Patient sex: M
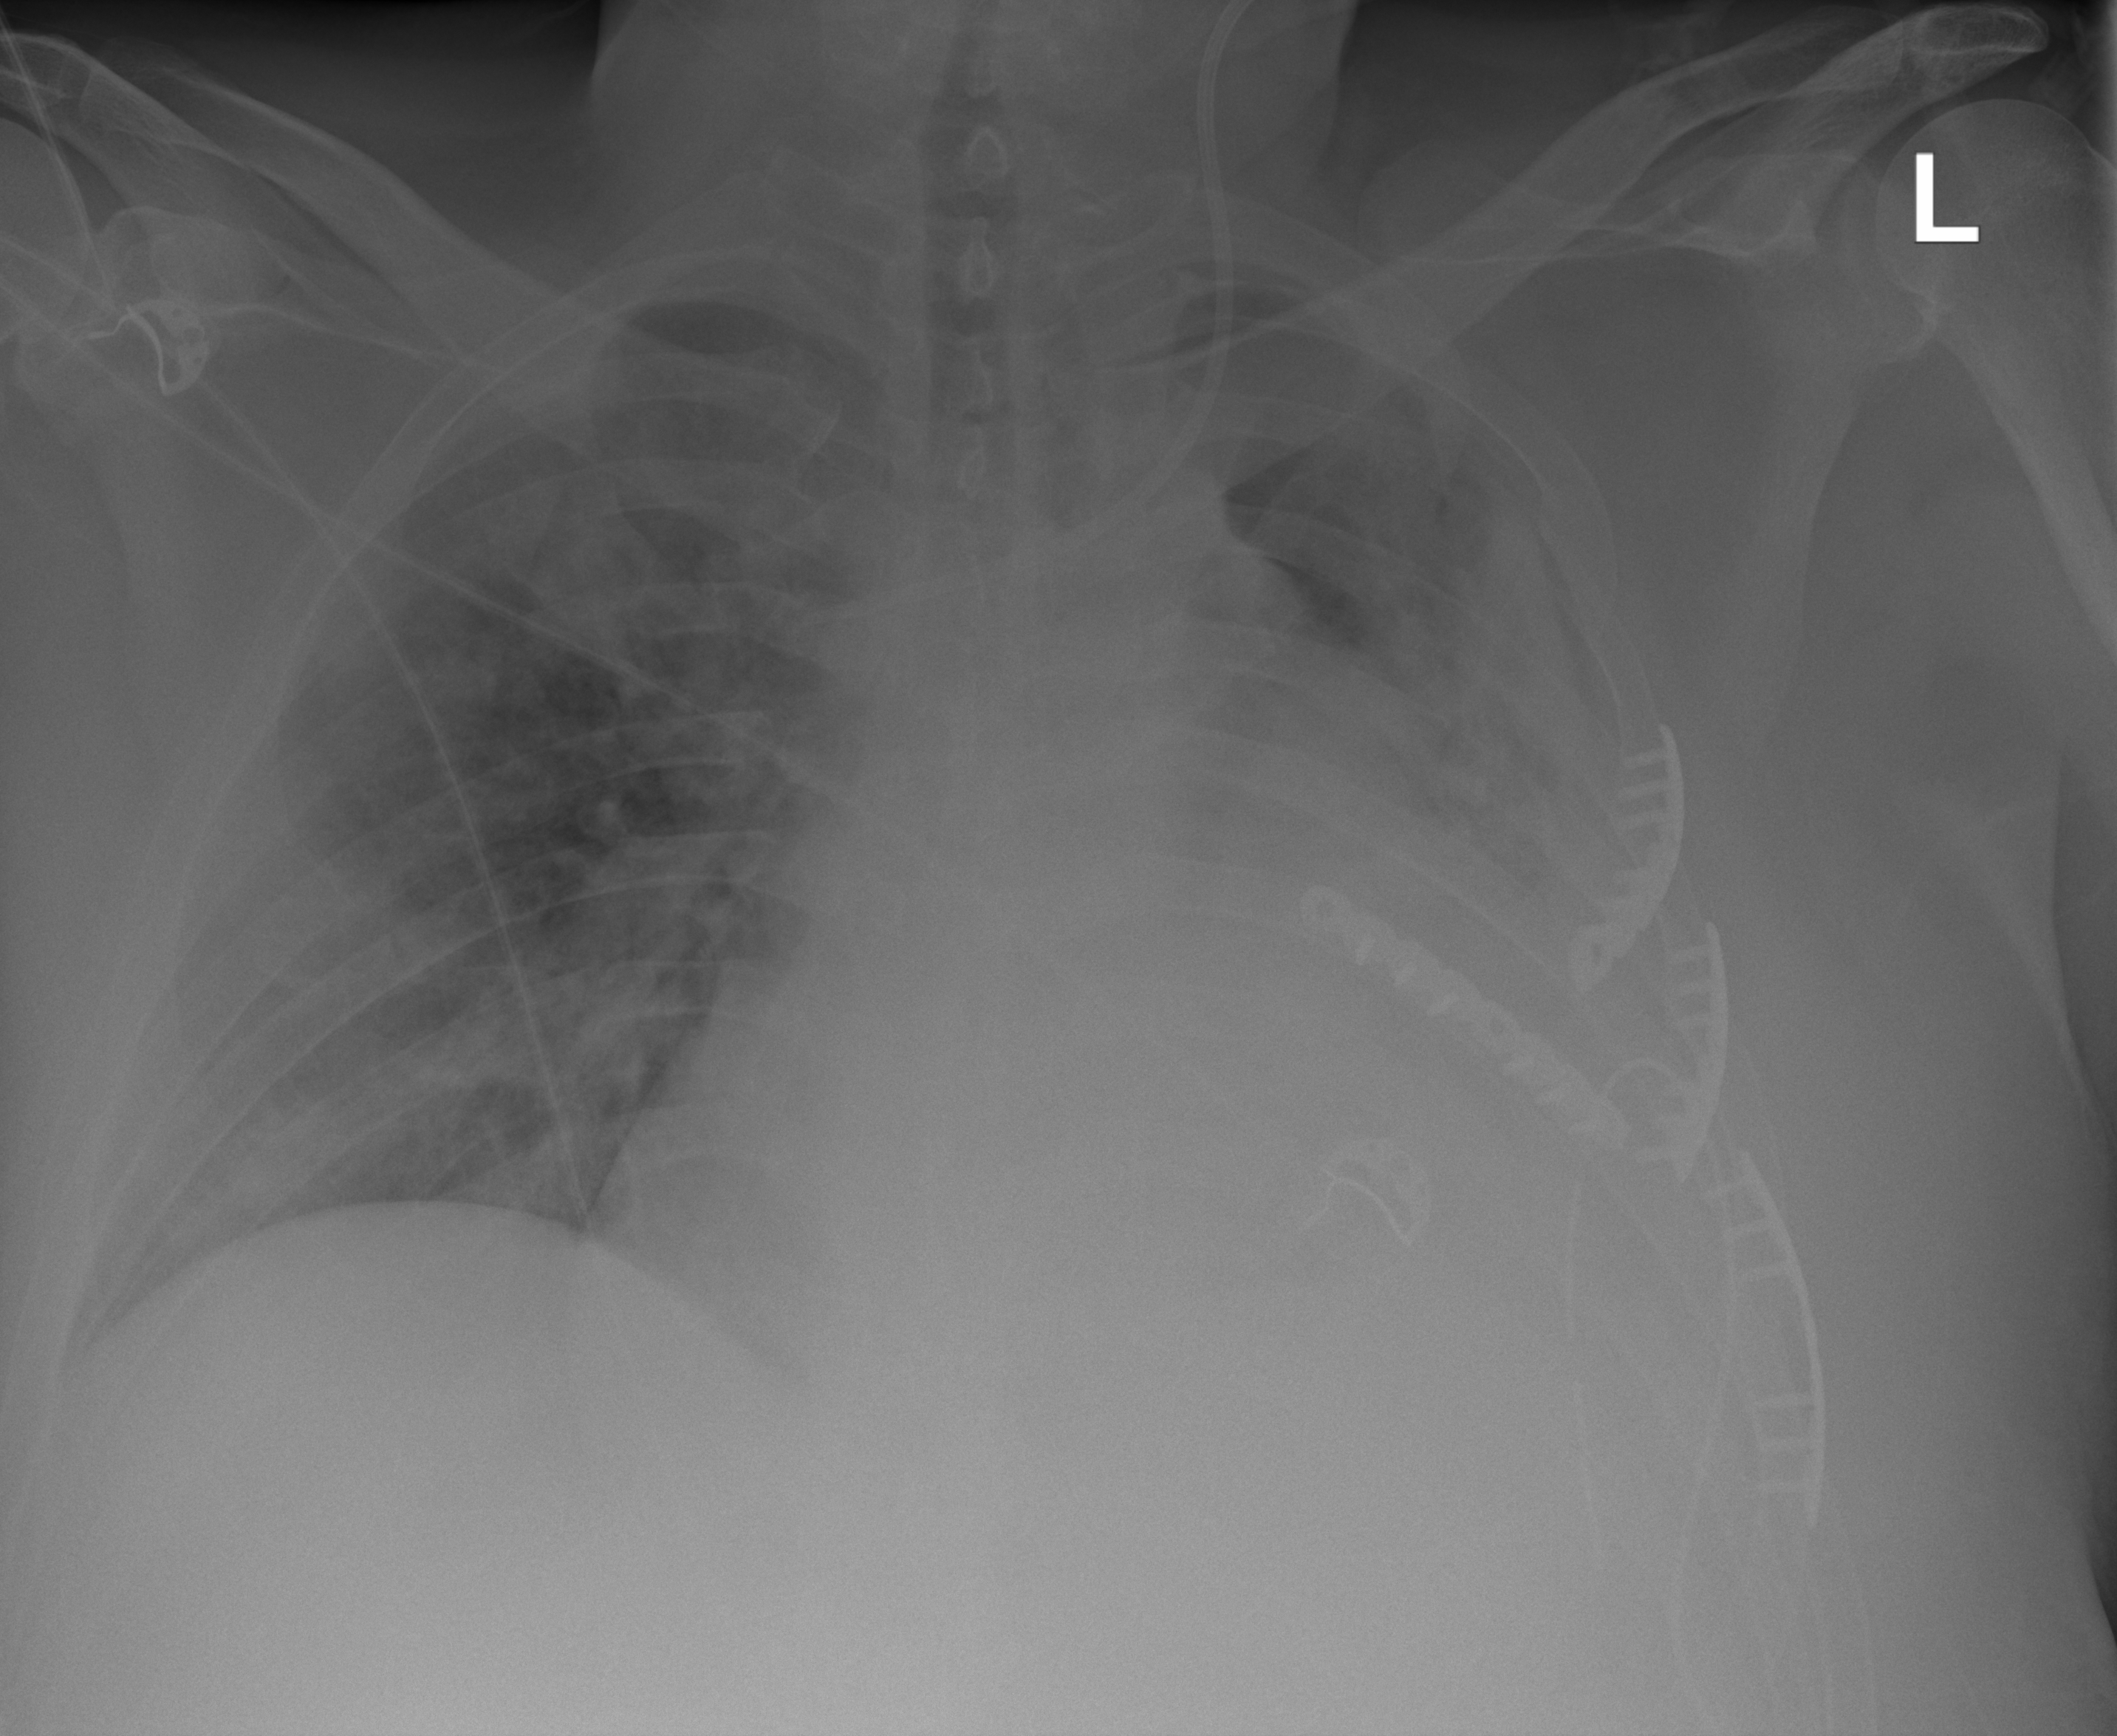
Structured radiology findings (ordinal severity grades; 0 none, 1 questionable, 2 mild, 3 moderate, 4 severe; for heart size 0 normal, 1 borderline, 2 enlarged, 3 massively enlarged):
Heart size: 2
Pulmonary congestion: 2
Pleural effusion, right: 0
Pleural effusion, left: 3
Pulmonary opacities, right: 2
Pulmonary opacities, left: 3
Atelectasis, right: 2
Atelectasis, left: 3